Field crop: maize
Growth stage: 2
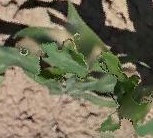
Species: maize